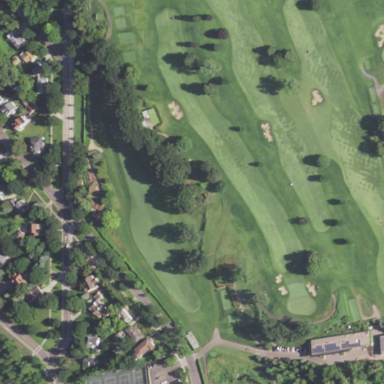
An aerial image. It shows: Scenic golf fairway.